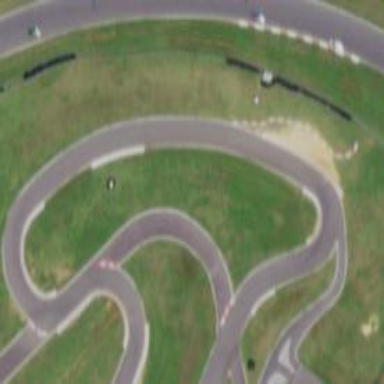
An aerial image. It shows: Karting raceway.